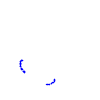
Particle: proton